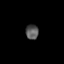
Tissue: prostate
Cell type: T cells
Senescence score: 0.1981
Nuclear area (px): 188
Mean DAPI intensity: 86.968